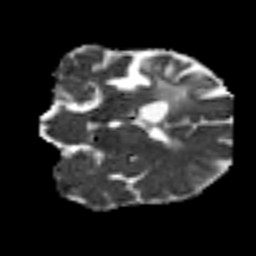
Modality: MD
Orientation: coronal
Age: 46
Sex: male
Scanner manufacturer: siemens
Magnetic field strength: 3 T
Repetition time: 7.3 s
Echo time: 0.087 s